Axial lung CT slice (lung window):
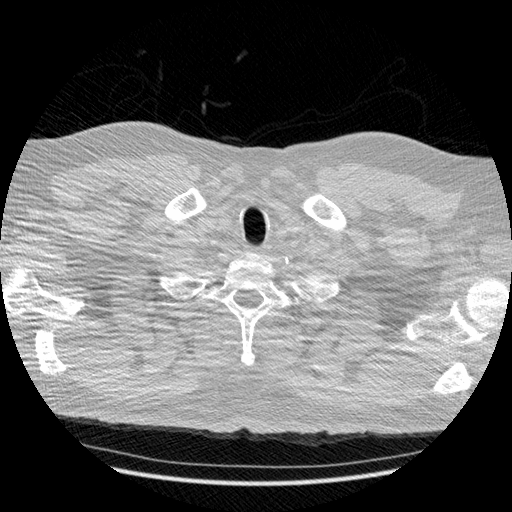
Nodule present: no